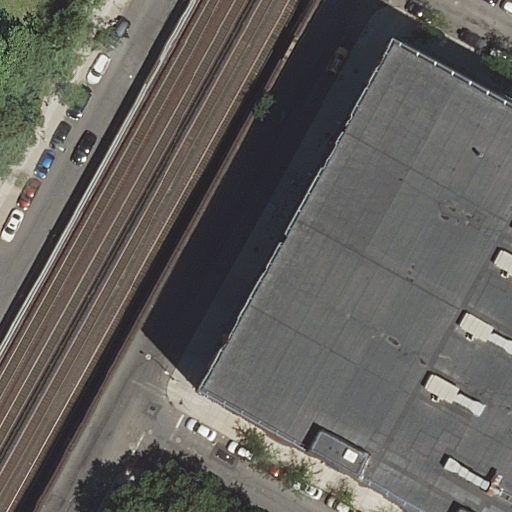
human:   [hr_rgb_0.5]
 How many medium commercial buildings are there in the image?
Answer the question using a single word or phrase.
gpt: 0

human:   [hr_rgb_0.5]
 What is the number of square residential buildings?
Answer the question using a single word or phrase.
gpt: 0

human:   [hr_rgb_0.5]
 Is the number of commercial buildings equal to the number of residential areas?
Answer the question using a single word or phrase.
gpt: no

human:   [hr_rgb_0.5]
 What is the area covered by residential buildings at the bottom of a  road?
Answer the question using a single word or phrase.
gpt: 0m2

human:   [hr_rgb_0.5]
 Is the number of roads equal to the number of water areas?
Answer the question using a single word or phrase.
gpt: no

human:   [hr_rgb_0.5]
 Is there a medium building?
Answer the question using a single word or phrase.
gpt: no

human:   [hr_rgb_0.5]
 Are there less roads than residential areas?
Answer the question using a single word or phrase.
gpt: no

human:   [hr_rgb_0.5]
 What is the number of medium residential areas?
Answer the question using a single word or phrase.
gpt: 0

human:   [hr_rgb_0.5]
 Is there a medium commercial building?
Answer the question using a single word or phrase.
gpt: no

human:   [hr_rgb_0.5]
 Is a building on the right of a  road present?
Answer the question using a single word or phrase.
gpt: yes

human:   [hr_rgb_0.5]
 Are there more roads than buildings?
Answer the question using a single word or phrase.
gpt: yes

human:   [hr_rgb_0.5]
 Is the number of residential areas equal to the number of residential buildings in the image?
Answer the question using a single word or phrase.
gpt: no

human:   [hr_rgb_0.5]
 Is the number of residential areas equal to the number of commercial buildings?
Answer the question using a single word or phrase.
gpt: no

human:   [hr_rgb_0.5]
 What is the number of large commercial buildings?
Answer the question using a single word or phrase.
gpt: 0

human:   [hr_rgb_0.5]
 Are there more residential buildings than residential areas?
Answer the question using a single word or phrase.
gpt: no

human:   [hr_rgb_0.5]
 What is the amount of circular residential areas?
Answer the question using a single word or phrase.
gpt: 0

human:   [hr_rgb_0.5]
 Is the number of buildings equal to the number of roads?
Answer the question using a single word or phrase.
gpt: no

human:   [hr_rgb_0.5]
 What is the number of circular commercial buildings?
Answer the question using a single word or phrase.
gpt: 0

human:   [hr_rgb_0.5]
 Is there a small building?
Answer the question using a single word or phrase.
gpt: no

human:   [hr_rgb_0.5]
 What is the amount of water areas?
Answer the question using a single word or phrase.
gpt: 0

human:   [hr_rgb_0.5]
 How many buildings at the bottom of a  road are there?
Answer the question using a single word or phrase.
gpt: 1

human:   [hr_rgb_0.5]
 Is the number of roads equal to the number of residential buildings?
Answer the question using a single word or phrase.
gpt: no

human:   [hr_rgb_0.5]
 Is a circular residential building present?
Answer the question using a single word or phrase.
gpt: no

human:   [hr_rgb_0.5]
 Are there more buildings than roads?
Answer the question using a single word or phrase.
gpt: no

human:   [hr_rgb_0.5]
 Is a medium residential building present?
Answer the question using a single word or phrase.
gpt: no

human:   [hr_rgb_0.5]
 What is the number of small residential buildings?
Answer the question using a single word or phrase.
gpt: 0

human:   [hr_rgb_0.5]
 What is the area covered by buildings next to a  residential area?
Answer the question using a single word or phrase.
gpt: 3869m2

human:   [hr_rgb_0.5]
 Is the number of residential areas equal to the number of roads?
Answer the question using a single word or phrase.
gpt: no

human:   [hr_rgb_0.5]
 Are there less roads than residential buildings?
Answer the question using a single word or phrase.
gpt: no

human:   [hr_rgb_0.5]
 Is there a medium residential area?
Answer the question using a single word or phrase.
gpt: no

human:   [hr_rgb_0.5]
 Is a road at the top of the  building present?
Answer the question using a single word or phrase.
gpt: yes

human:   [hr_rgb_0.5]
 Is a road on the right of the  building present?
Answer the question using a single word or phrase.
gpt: yes

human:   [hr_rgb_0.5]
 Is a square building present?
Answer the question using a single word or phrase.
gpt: no

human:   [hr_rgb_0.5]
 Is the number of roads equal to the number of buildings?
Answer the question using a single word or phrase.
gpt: no

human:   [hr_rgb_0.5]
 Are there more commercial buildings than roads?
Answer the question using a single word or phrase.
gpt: no

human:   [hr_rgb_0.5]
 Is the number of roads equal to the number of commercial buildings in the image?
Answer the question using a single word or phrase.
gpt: no